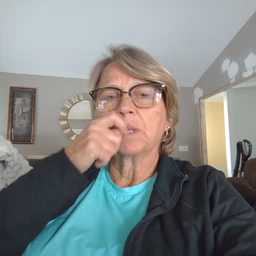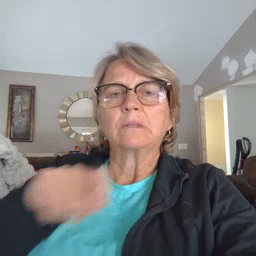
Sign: pencil